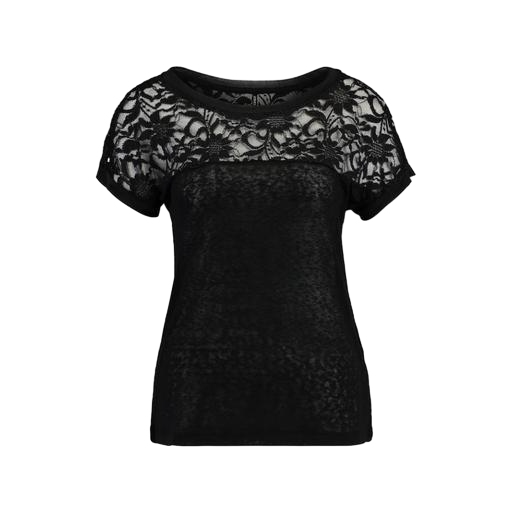
black lace t-shirt, black floral-lace shirt, lace-yoke t-shirt, white background